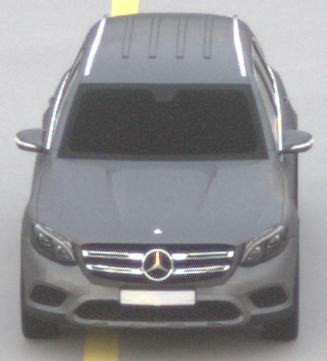
Make: Mercedes-Benz
Model: GLC 250
Detailed model: GLC (253)
Model produced from: 2015/09
Model produced until: 2018/05
Doors: 5
Color: gray
Road condition: dry road
Daytime: sunrise or sunset
Contrast: low contrast